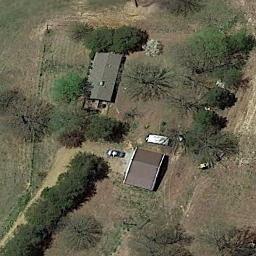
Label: sparse_residential